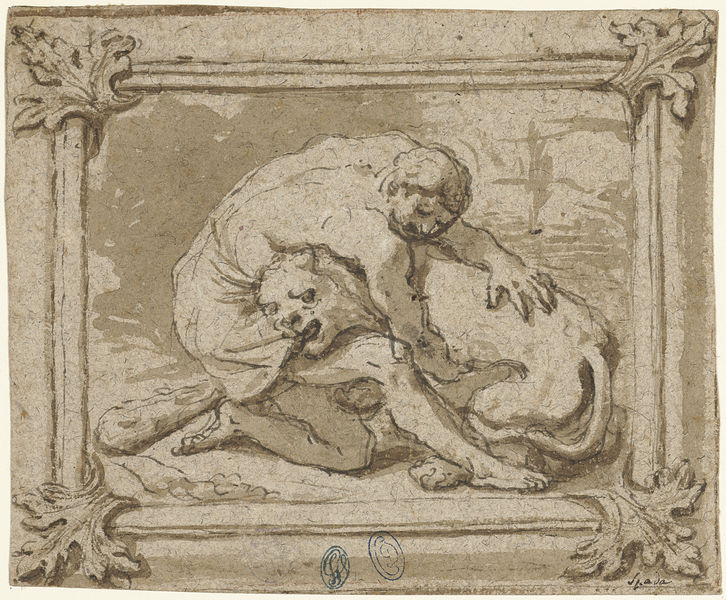
Titel: Hercules in gevecht met de Nemische leeuw
Künstler: Leonello Spada
Standort: Amsterdam
Institution: Rijksmuseum
Schlagwörter: homme, portrait, yeux, femme, gravure, mort, chasse, amour, pierre, tendresse, chat, esquisse, dessin, lion, plume, feuilles, forêt, combat, animal, hercule, lutte, religieuse, cadre, encadrement, représentation, image, tigre, personne, ornements, moulure, préparatoire, massue, union, aimal, nemée, massure, encre brune, marque de collection, lavis brun, affection, gen, yeuc